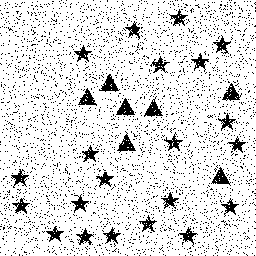
Squares: 0
Triangles: 7
Stars: 21
Total shapes: 28